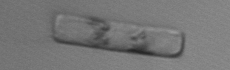
Label: Guinardia_delicatula